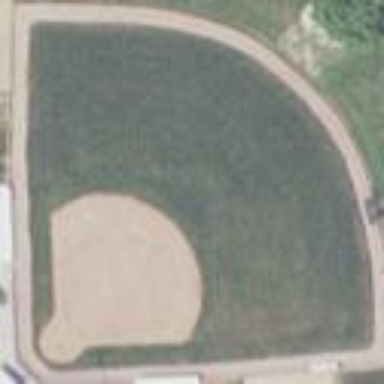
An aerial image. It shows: Baseball pitch for leisure land.